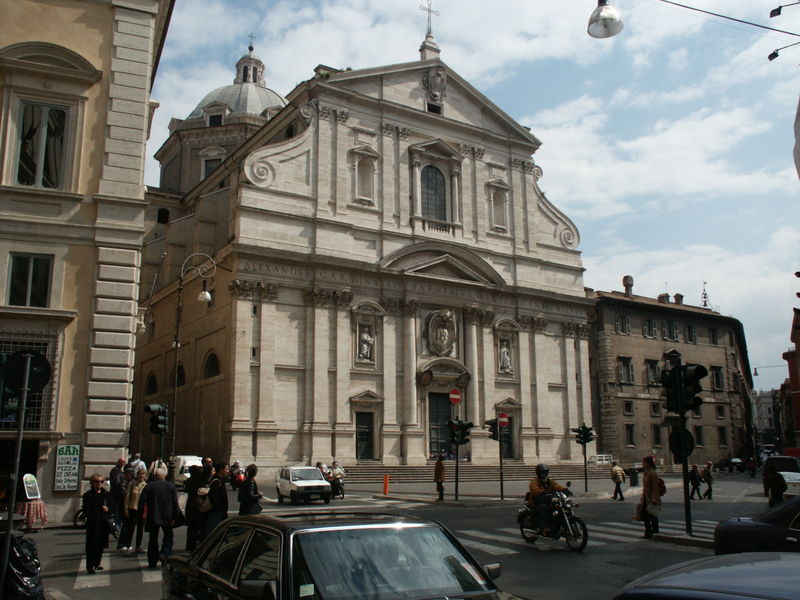
Titel: Fassade von Il Gesù in Rom
Künstler: Giacomo della Porta
Standort: Rom, Il Gesù (EU - I - Latium)
Schlagwörter: menschen, bar, fenster, laterne, laternen, straße, säule, tür, gebäude, haus, kleidung, stein, kirche, renaissance, fassade, italien, giebel, fußgänger, platz, pilaster, auto, kuppel, treppe, foto, bürgersteig, kreuz, kreuzung, schilder, aussenansicht, wappen, gesims, antik, verkehr, schnecken, fahrer, autos, nischen, innenstadt, altstadt, ampel, stadtzentrum, zebrastreifen, motorrad